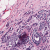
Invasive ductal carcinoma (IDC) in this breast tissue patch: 1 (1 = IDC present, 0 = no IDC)